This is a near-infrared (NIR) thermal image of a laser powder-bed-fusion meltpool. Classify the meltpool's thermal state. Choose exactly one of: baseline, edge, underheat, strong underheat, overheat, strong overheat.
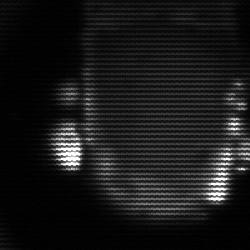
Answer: baseline